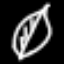
Label: leaf